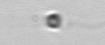
Label: flagellate